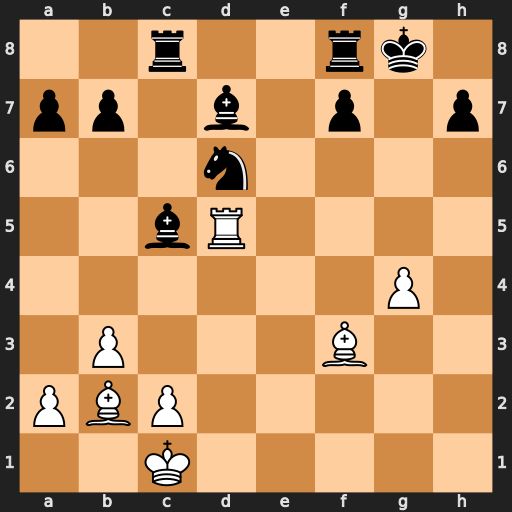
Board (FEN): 2r2rk1/pp1b1p1p/3n4/2bR4/6P1/1P3B2/PBP5/2K5
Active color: w
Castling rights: -
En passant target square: -
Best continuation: Rg5#